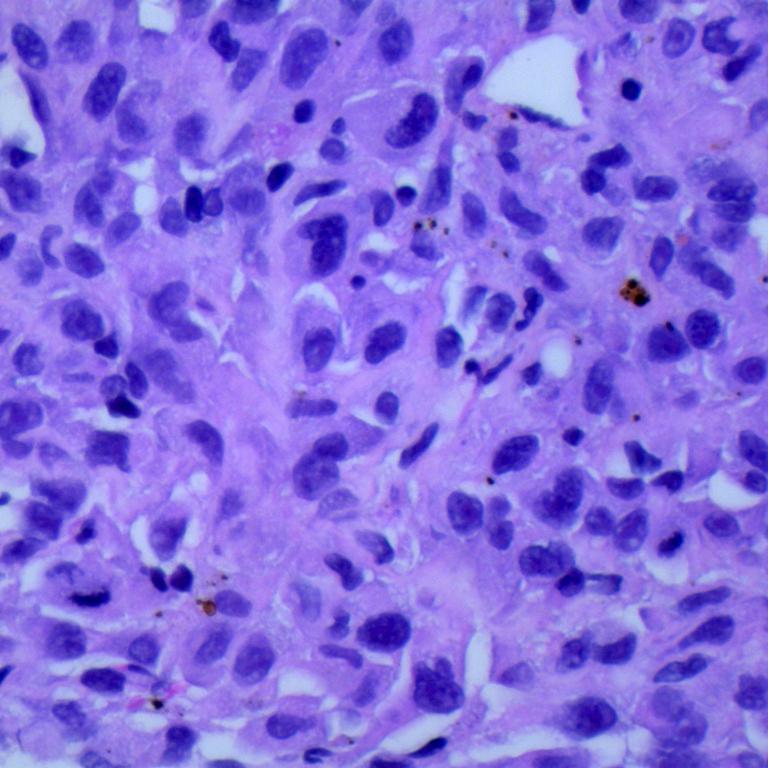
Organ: lung
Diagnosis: adenocarcinomas